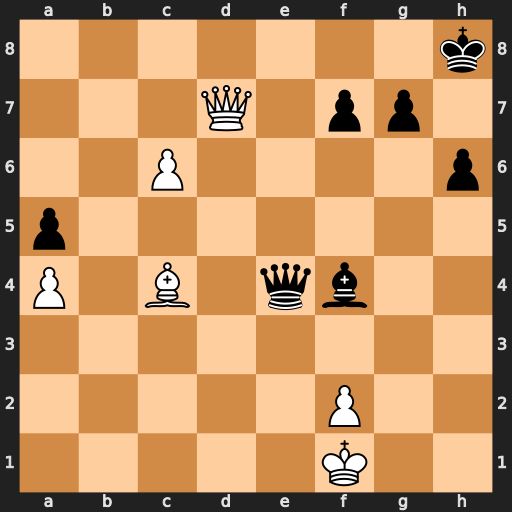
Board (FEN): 7k/3Q1pp1/2P4p/p7/P1B1qb2/8/5P2/5K2
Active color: w
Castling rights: -
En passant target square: -
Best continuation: Qd8+ Kh7 Bd3 f5 Bxe4